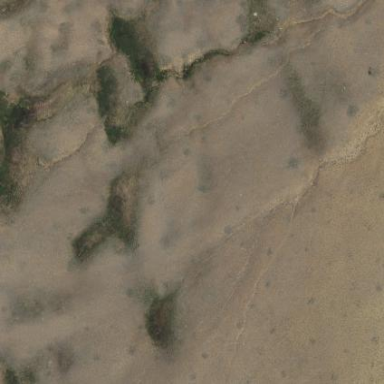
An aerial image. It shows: Wet meadow characterized by grassland vegetation.